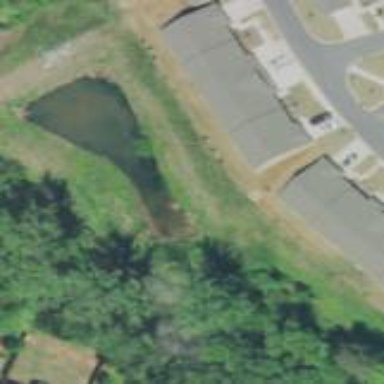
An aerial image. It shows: Detention water basin with natural surroundings.